Field crop: maize
Growth stage: 2
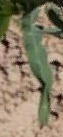
Species: maize